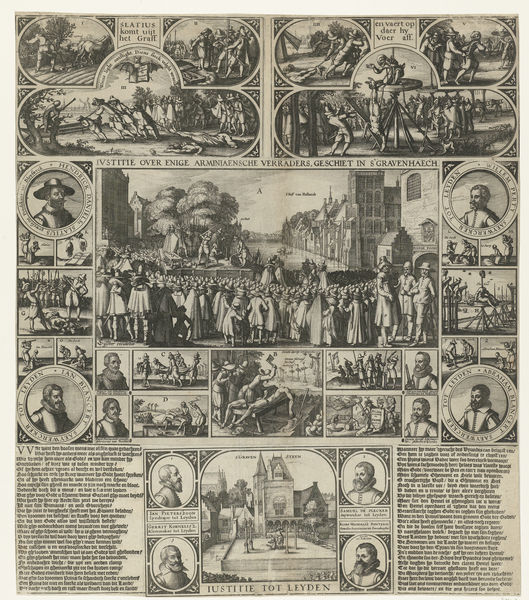
Titel: Terechtstelling van de samenzweerders tegen Maurits
Künstler: Claes Jansz. (II) Visscher
Standort: Amsterdam
Institution: Rijksmuseum
Schlagwörter: crowd, people, old, yellow, picture, print, building, head, house, black and white, story, letters, portraits, newspaper, history, war, comic, latin, text, labor, canal, news, illustrations, article, leyden, royality, statius, imperial age